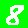
Digit: 8